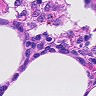
Metastatic tissue present: no